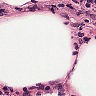
Metastatic tissue present: no